八年级 · 解析几何
如图, 一次函数 $y=k x+b$ 的图象经过点 $(2,0)$ 与 $(0,3)$,则关于 $x$ 的不等式 $k x+b>0$ 的解集是 ( )

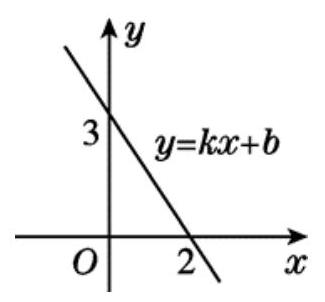
A. $x<2$
B. $x>2$
C. $x<3$
D. $x>3$
答案: A